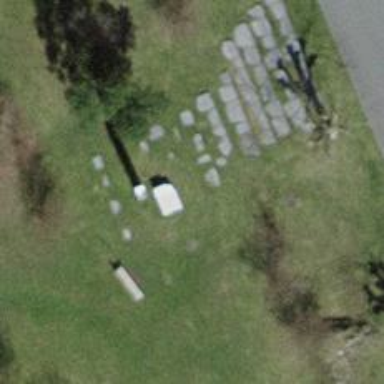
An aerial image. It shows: Memorial site with historic significance.